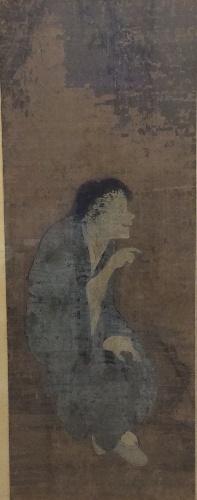
Artist: Unidentified artist
Object type: Painting
Classification: Paintings
Medium: Framed painting; ink and color on silk
Culture: China
Period: Yuan dynasty (1271–1368) or earlier
Dimensions: 61 1/2 x 23 3/4in. (156.2 x 60.3cm)
Department: Asian Art
Credit line: Gift of Mr. and Mrs. Earl Morse, 1955
Accession year: 1955
Repository: Metropolitan Museum of Art, New York, NY
Tags: Men